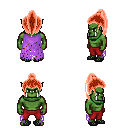
a pixel art fantasy rpg character, male body template, orc, green skin, maroon tattered cape, red pants, red long topknot hairstyle, ghillies, four views (front, back, left, right), 2x2 character sprite sheet, small pixel art, hard edges, no anti-aliasing